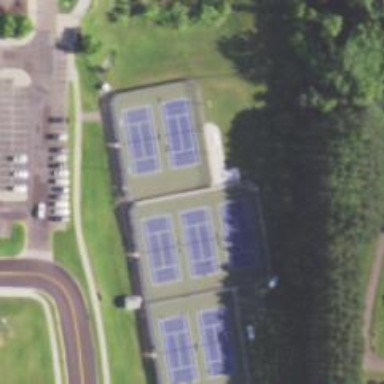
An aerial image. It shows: Asphalt tennis court on pitch.